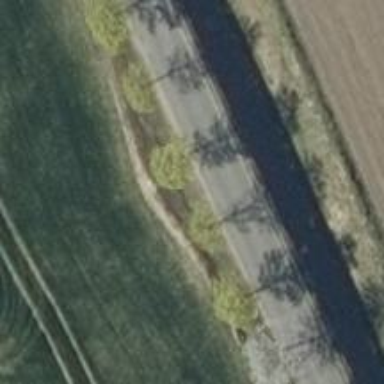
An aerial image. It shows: Row of deciduous broadleaved trees.